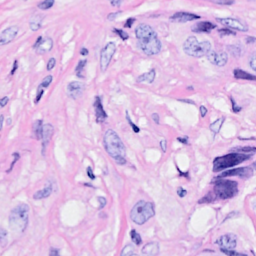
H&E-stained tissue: Breast